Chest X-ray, PA view. Patient: 76 years old, sex M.
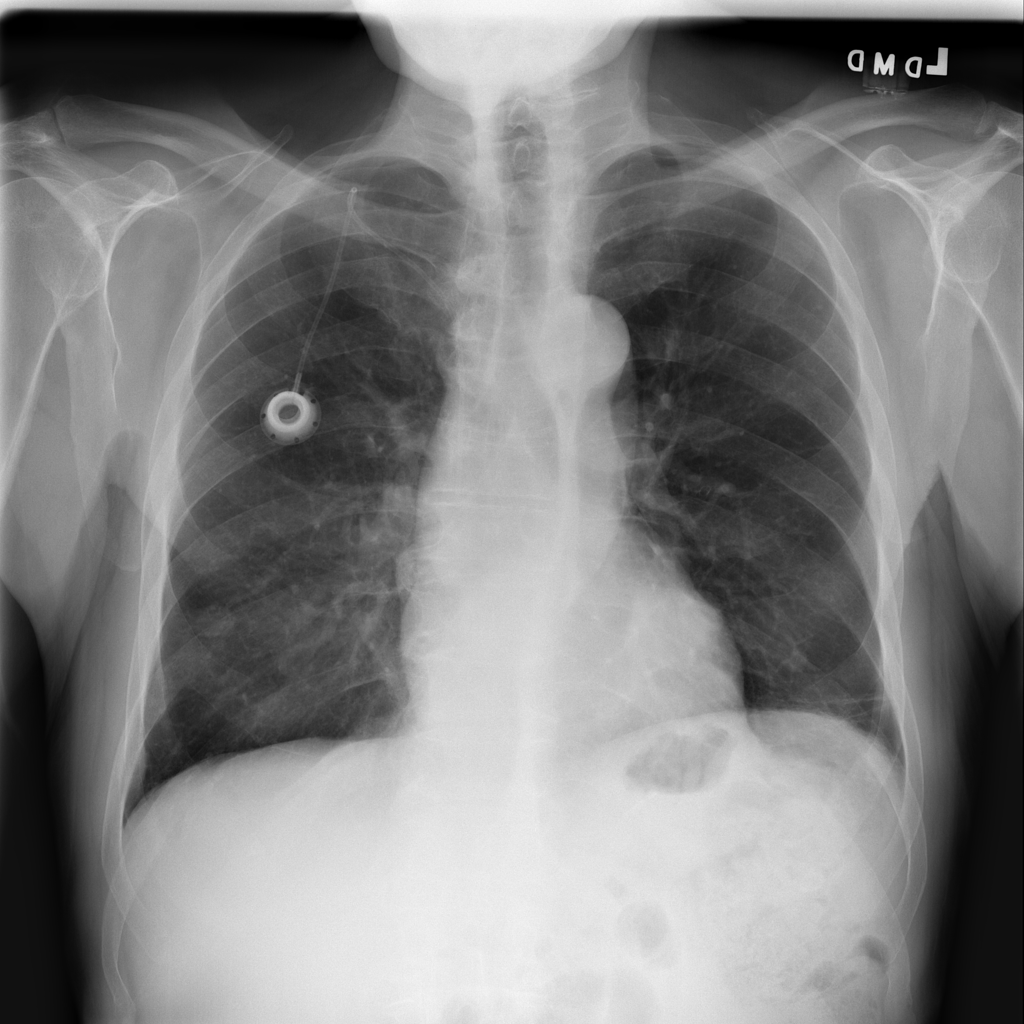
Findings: No Finding